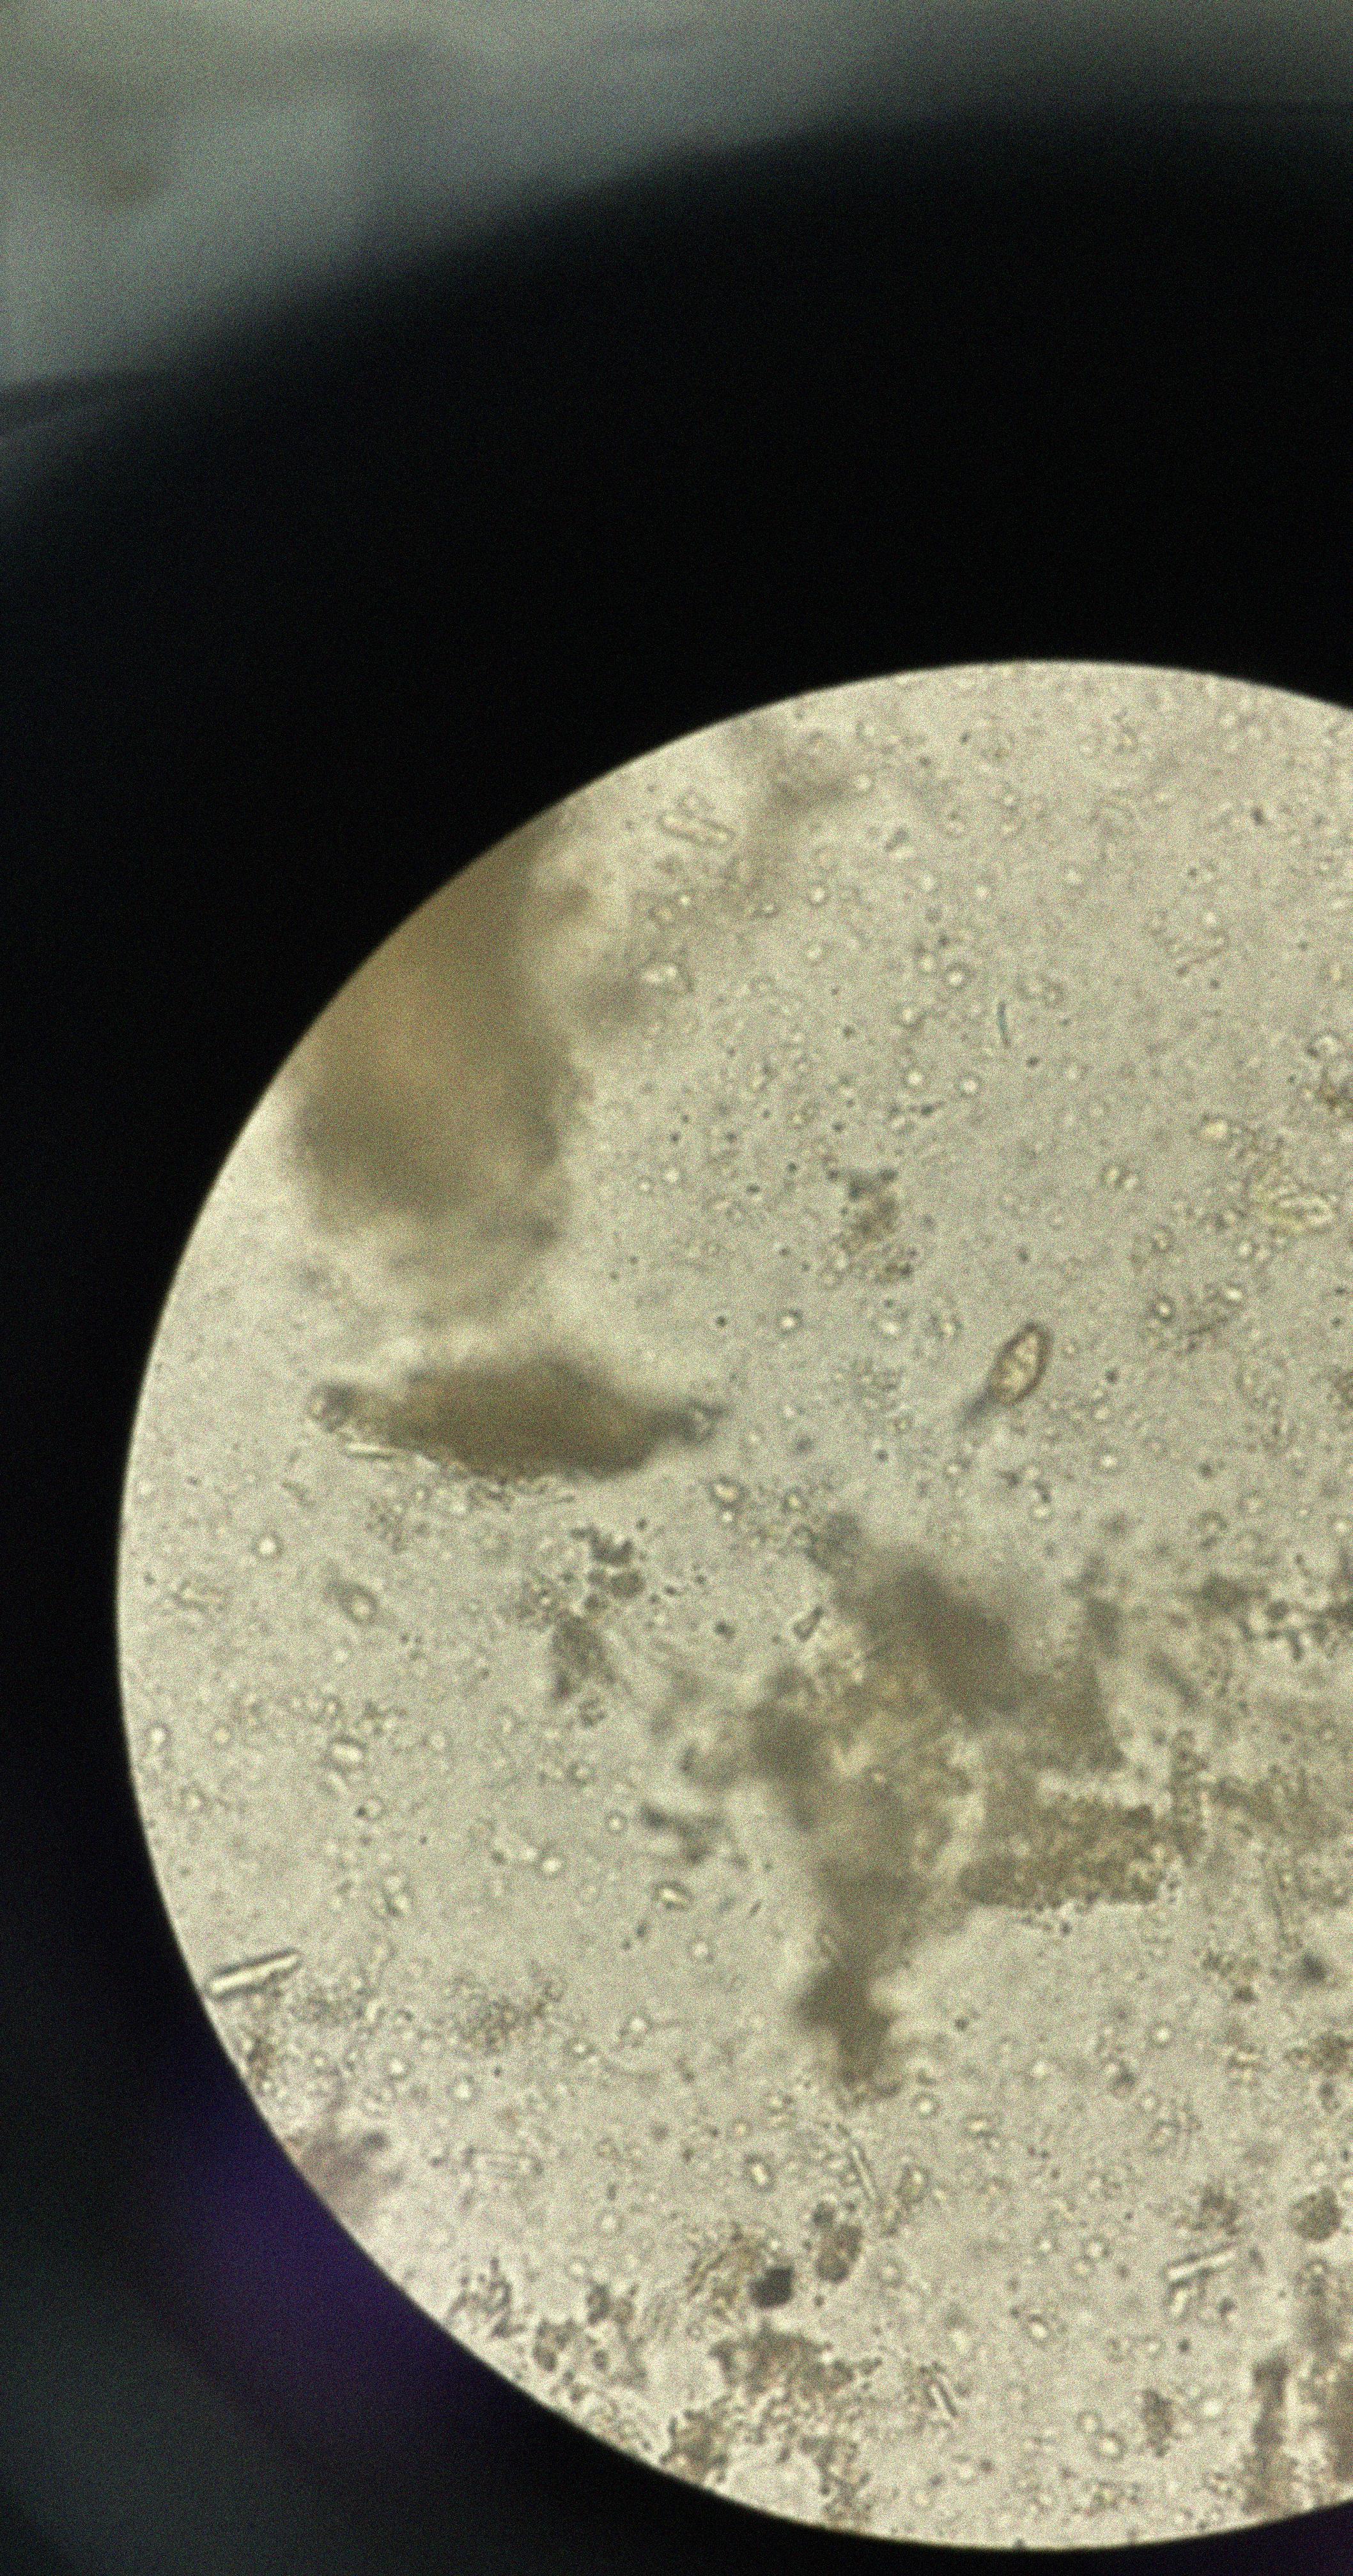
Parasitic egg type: Opisthorchis viverrine